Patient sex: M
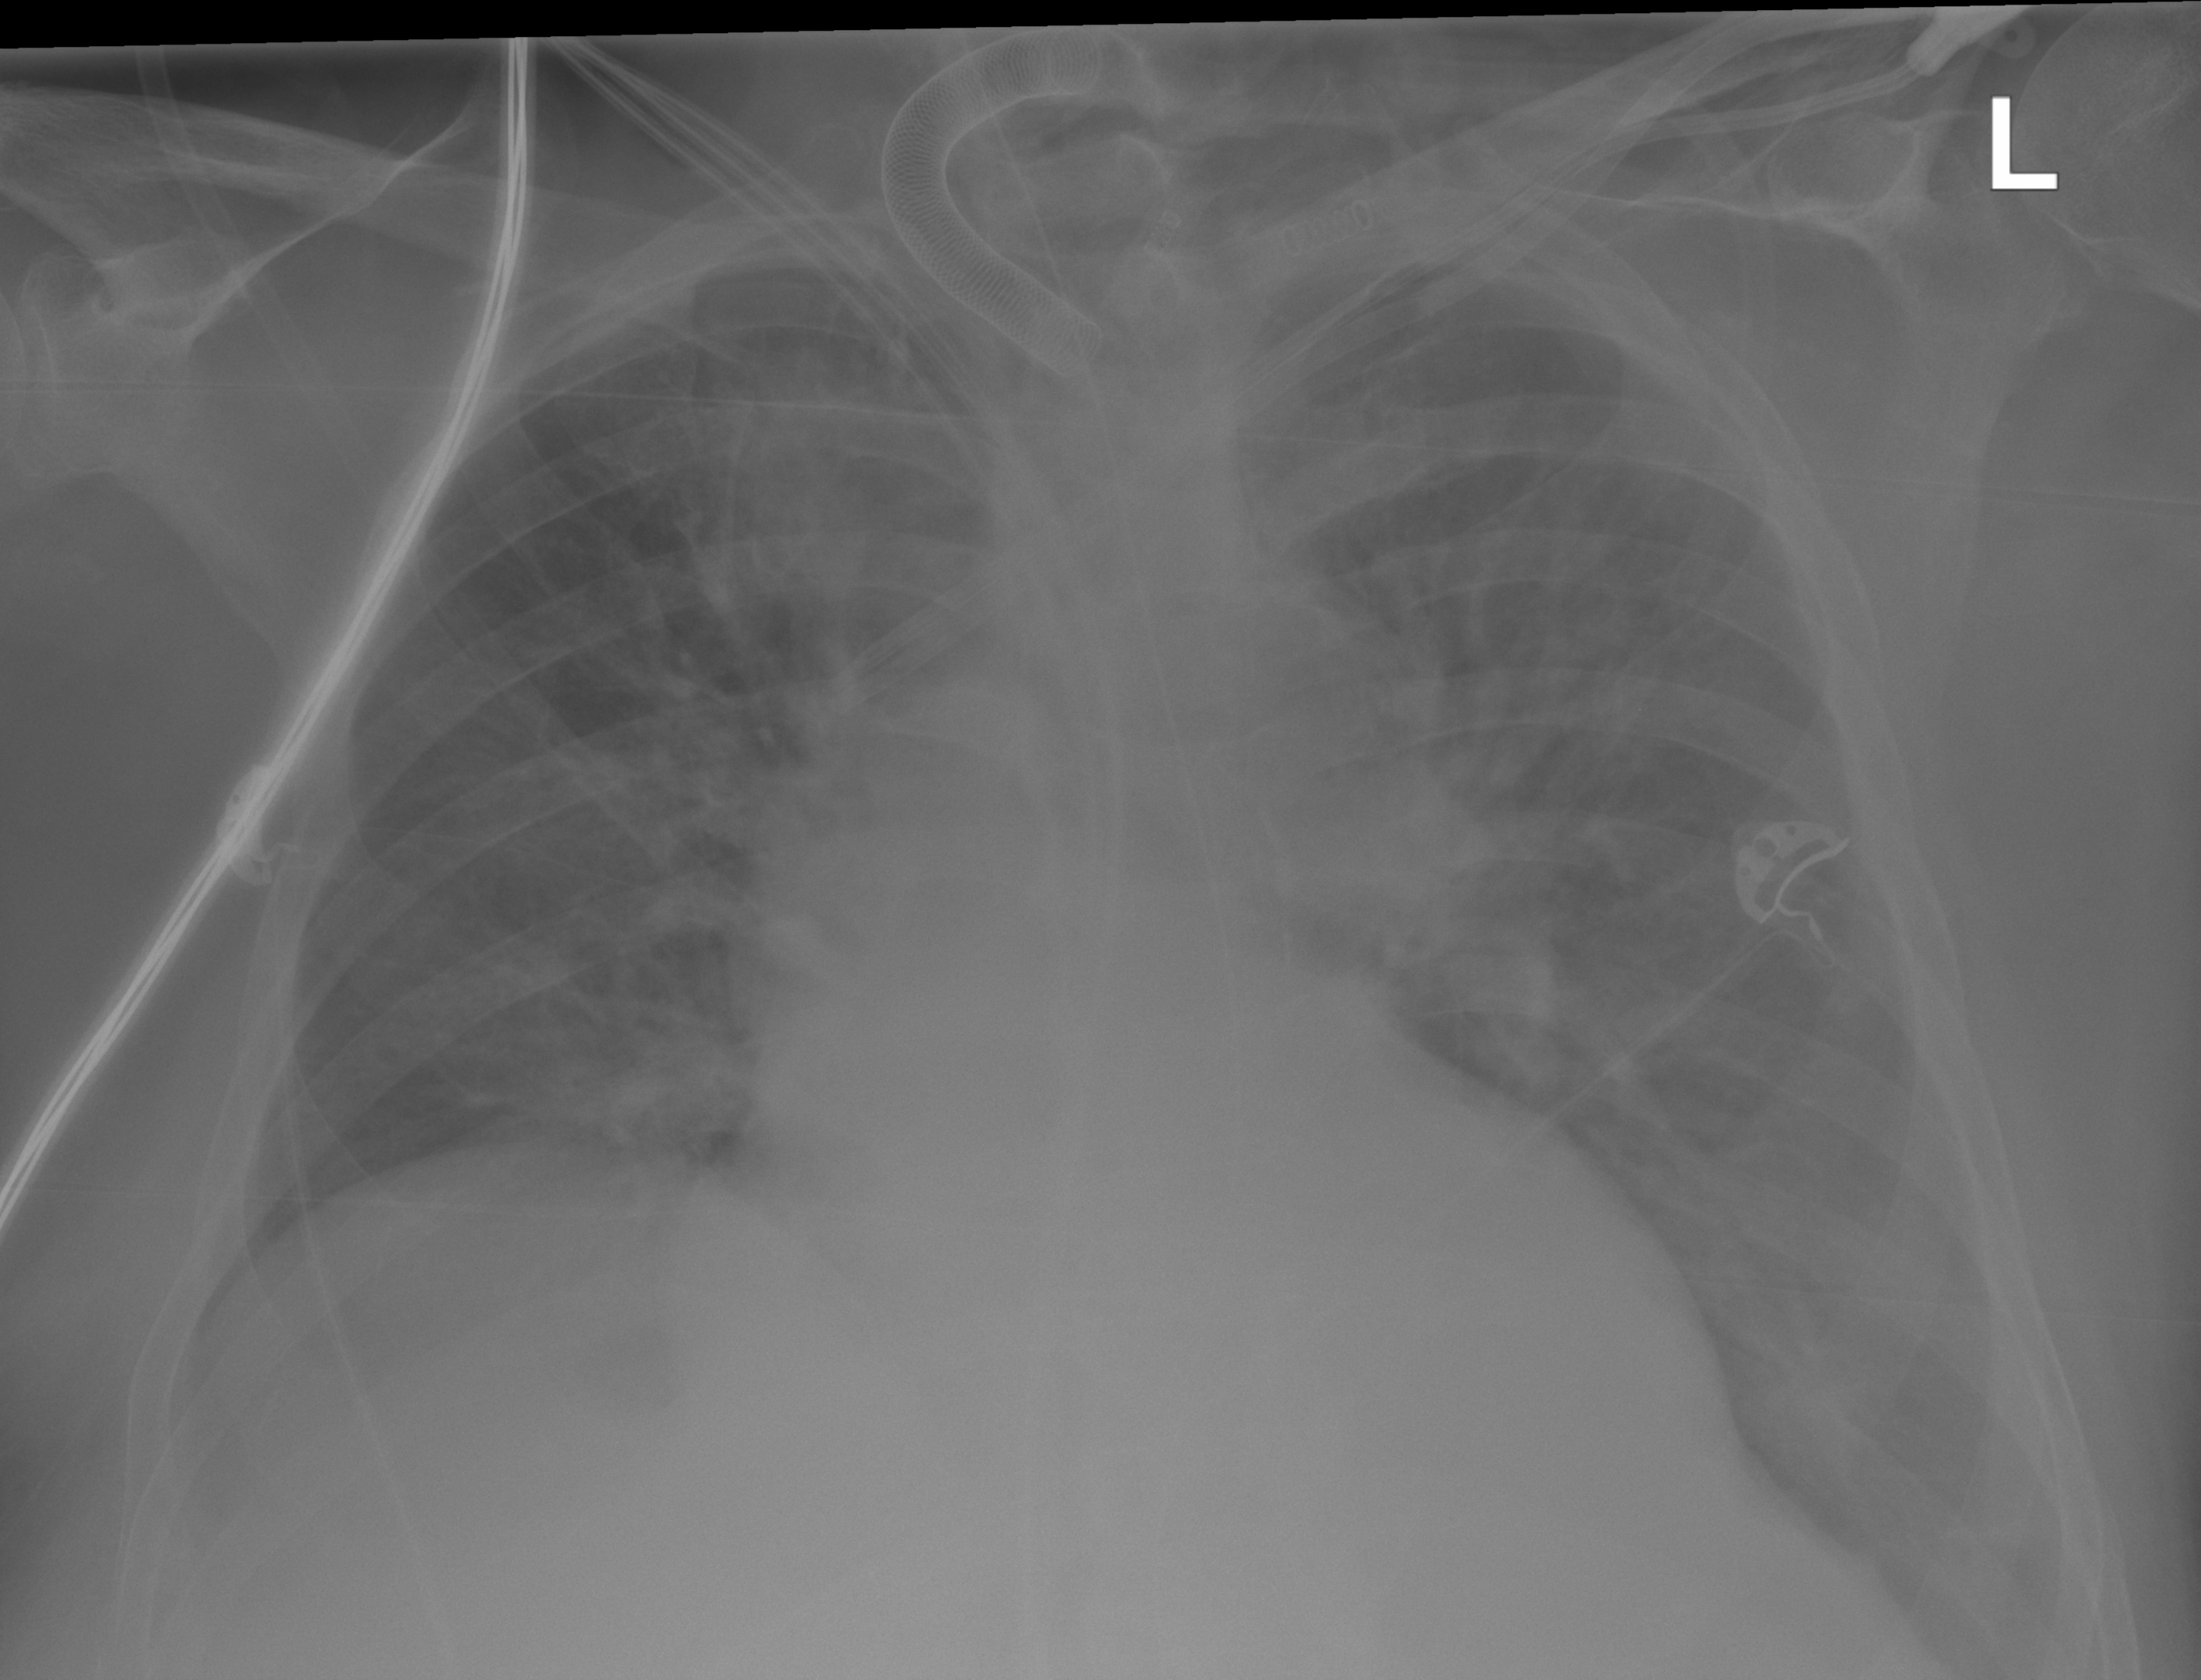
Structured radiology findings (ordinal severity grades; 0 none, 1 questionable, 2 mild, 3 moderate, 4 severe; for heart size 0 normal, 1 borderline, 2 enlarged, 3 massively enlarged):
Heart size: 2
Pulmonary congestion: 2
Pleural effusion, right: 0
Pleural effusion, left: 0
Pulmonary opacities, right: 0
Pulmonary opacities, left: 2
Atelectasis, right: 2
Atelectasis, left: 2